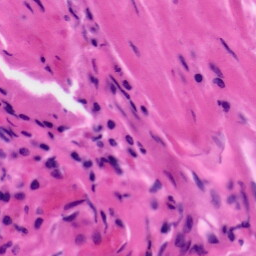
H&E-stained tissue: Tonsil